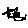
Label: cat